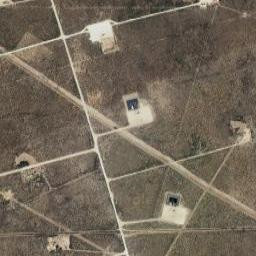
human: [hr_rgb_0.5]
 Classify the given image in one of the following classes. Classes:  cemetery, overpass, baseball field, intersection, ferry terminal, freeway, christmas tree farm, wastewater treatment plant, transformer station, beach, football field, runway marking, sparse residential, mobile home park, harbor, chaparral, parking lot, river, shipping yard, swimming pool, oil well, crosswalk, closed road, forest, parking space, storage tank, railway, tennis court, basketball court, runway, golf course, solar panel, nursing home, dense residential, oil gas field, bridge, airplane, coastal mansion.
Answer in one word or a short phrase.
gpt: oil gas field